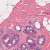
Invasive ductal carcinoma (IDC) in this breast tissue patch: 0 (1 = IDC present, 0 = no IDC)